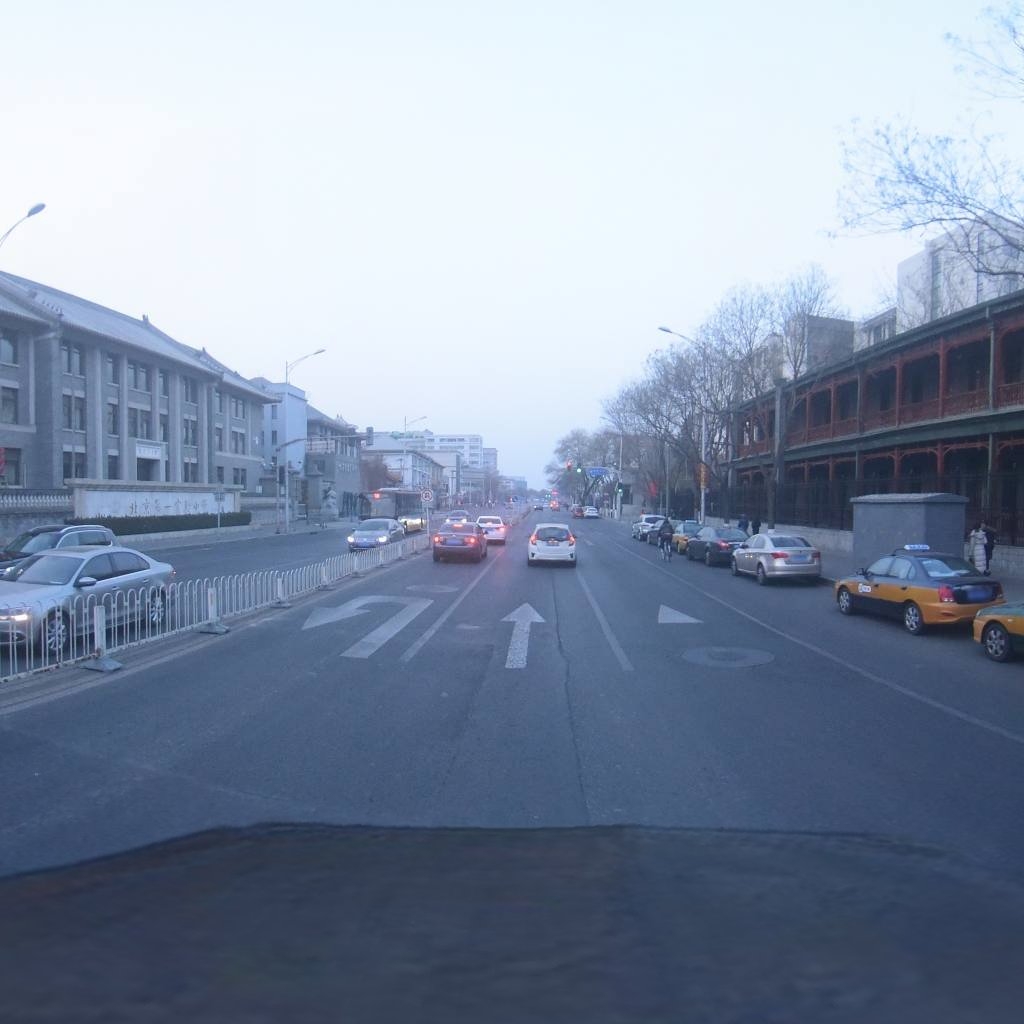
Region: Xicheng
Road damage annotations: longitudinal crack, manhole cover, longitudinal crack